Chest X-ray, PA view. Patient: 55 years old, sex M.
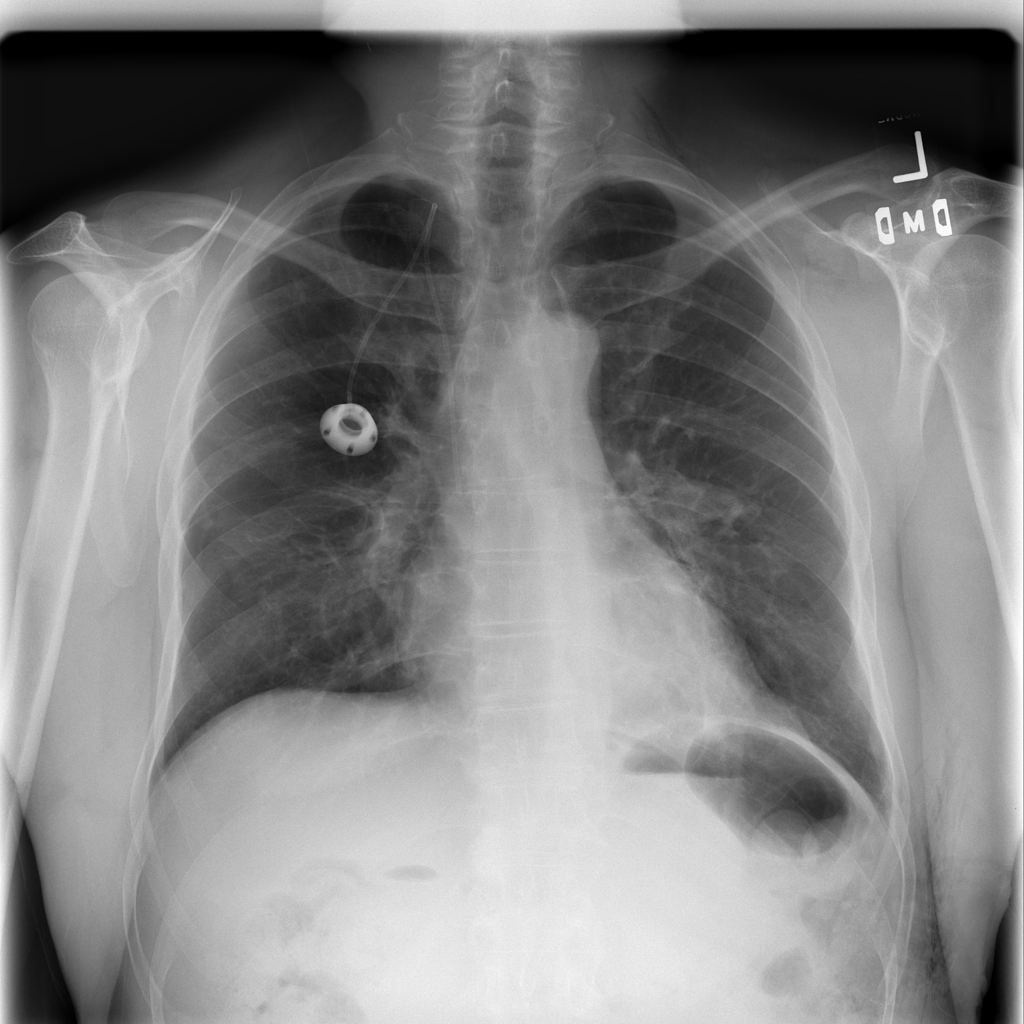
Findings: Atelectasis, Emphysema